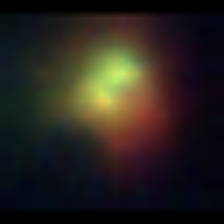
Taxon: NanoPlankton
Group: Other